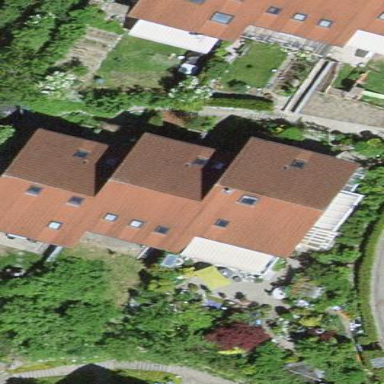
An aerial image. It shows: House with gabled roof. The roof extends across the building.